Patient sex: F
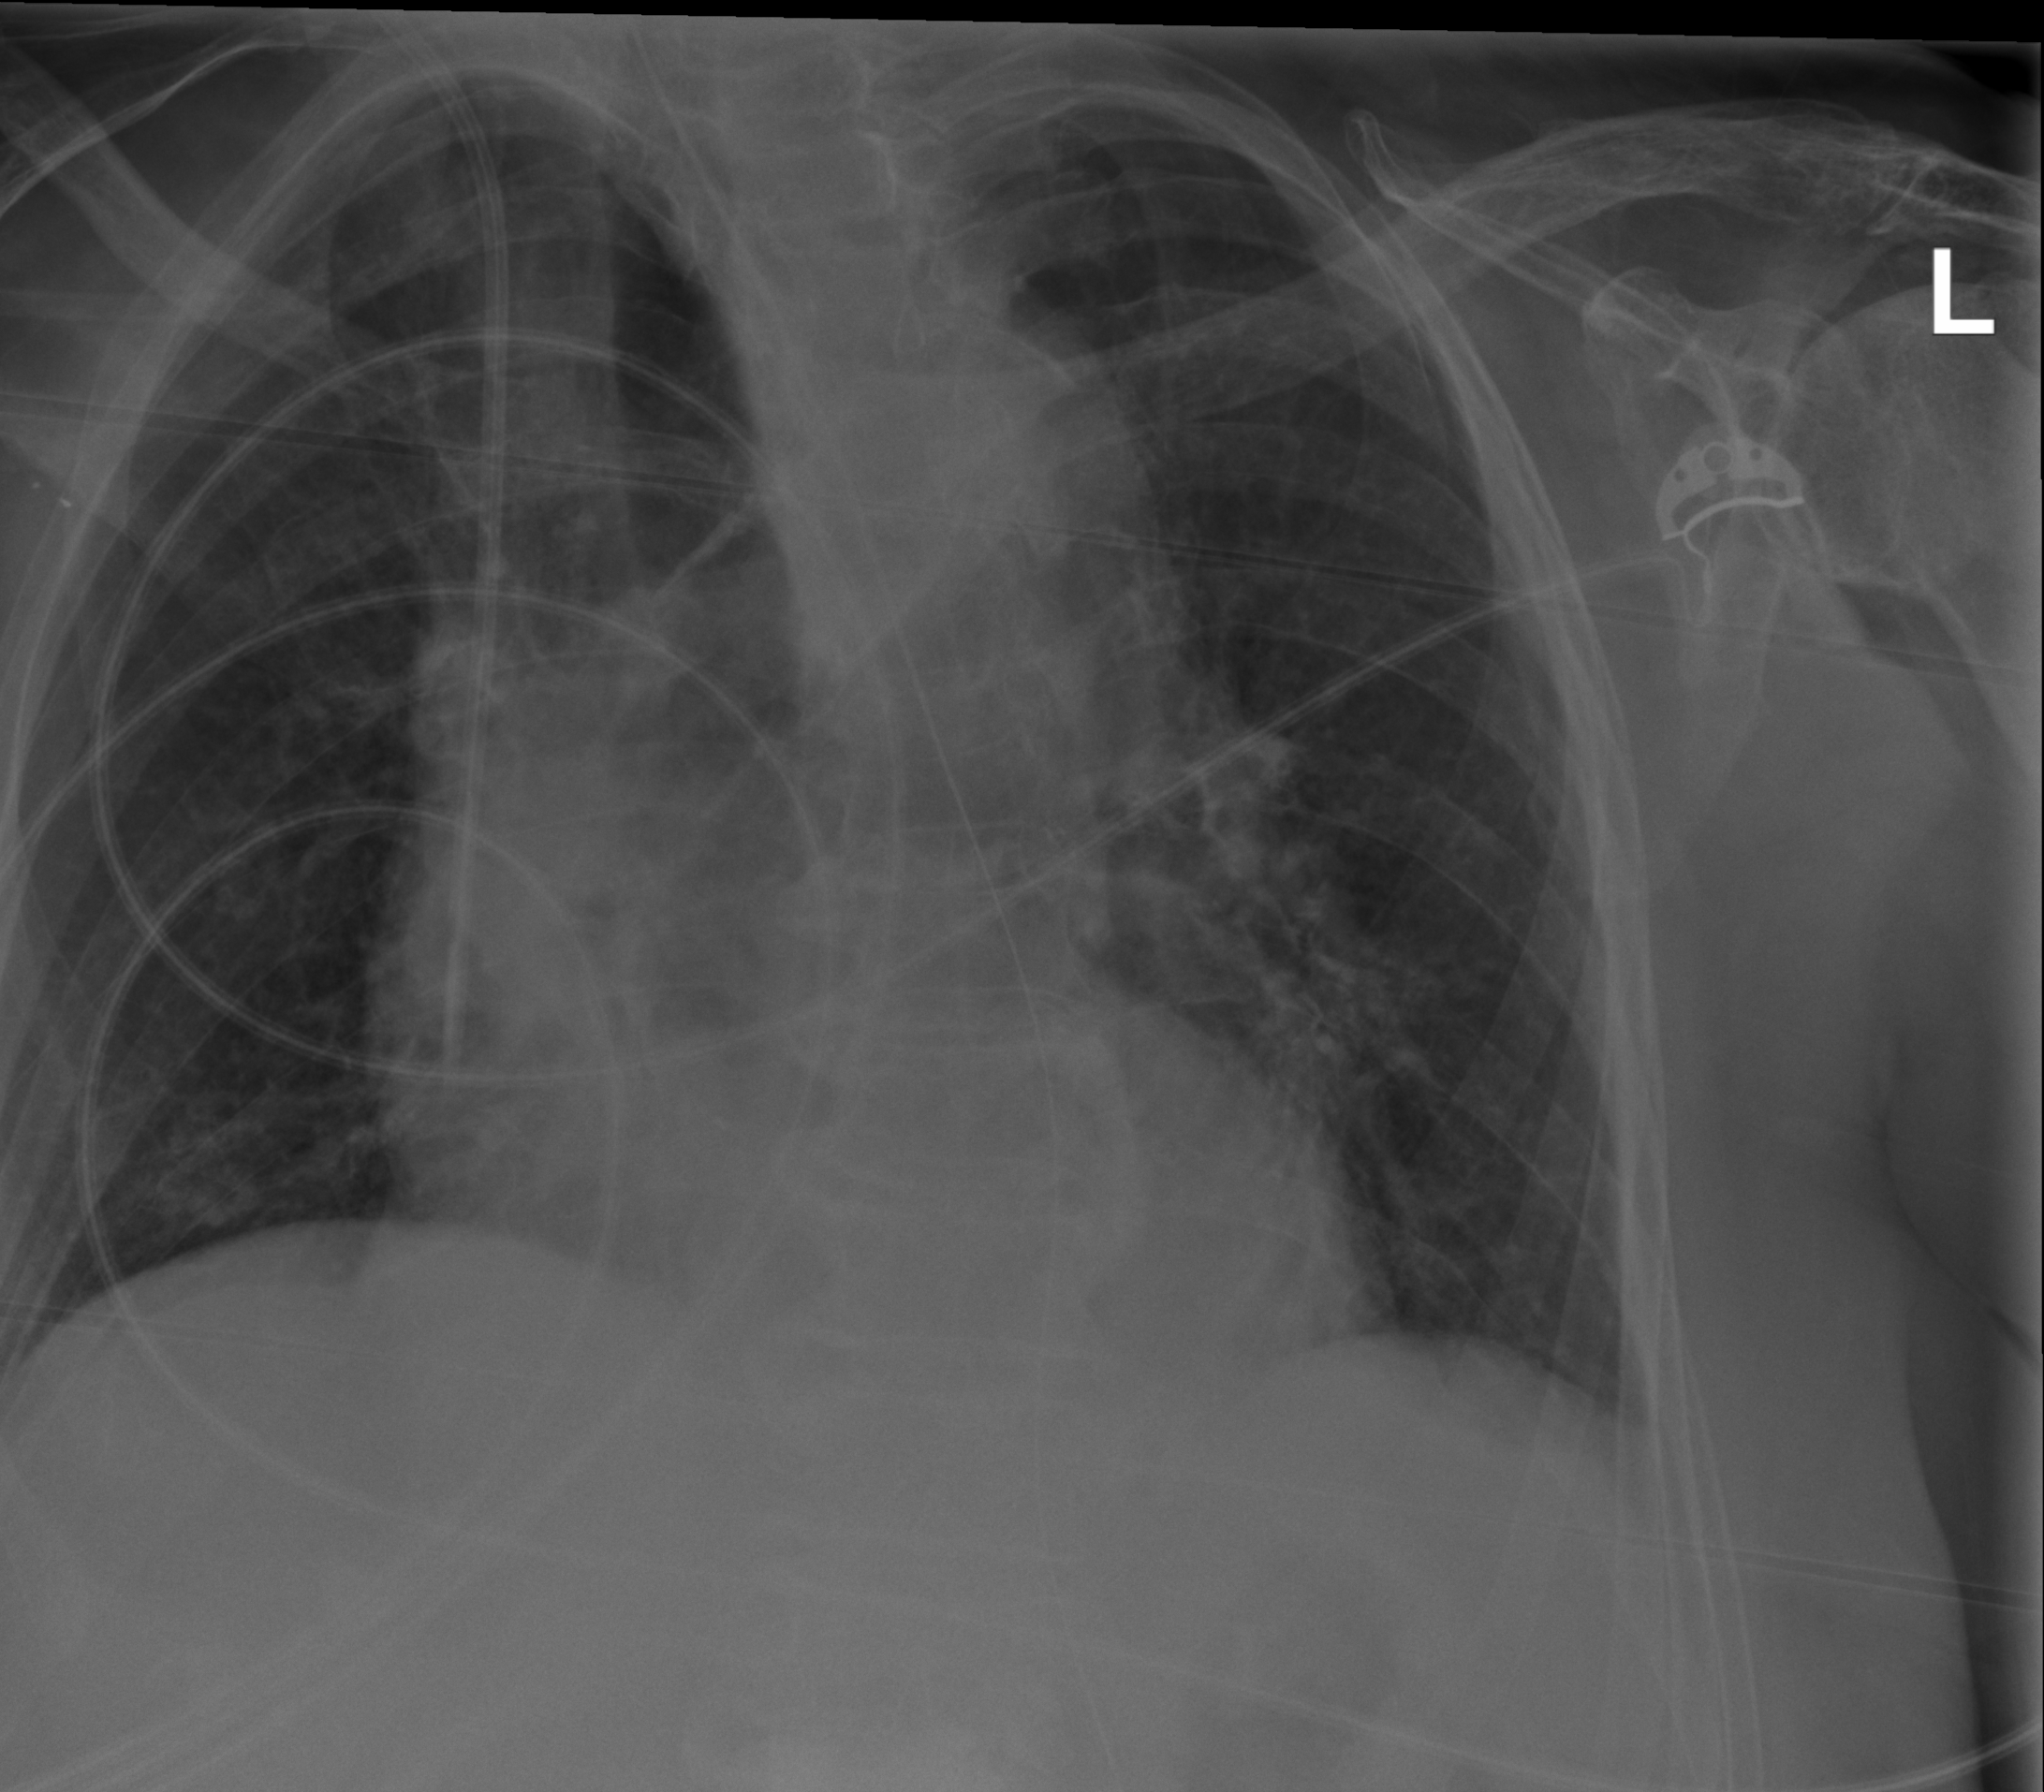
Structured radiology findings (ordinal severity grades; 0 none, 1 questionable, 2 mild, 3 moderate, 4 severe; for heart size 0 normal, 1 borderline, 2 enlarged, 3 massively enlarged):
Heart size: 1
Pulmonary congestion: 1
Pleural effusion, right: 0
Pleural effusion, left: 1
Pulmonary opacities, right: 1
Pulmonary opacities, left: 0
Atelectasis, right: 1
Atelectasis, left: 0